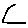
Label: triangle